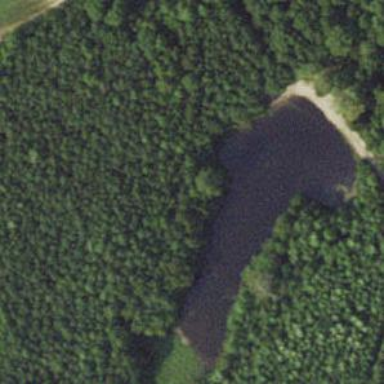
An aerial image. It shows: Beautiful lake surrounded by nature.